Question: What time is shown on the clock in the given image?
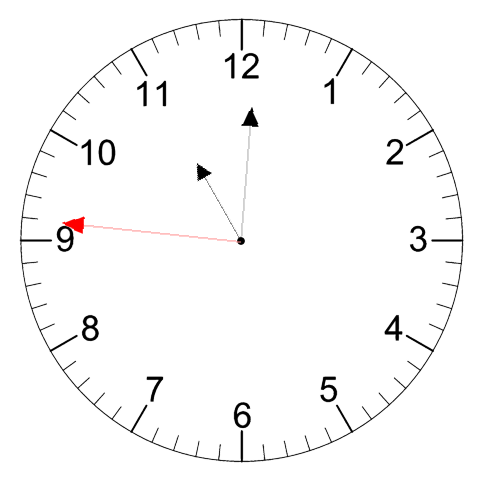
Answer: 11:00:46